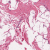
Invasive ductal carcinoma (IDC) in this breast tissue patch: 0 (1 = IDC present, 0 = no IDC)